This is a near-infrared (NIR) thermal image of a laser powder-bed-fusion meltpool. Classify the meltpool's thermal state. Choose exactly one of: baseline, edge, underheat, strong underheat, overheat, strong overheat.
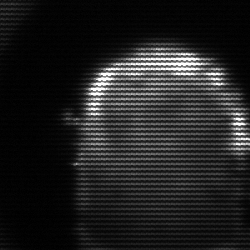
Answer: baseline